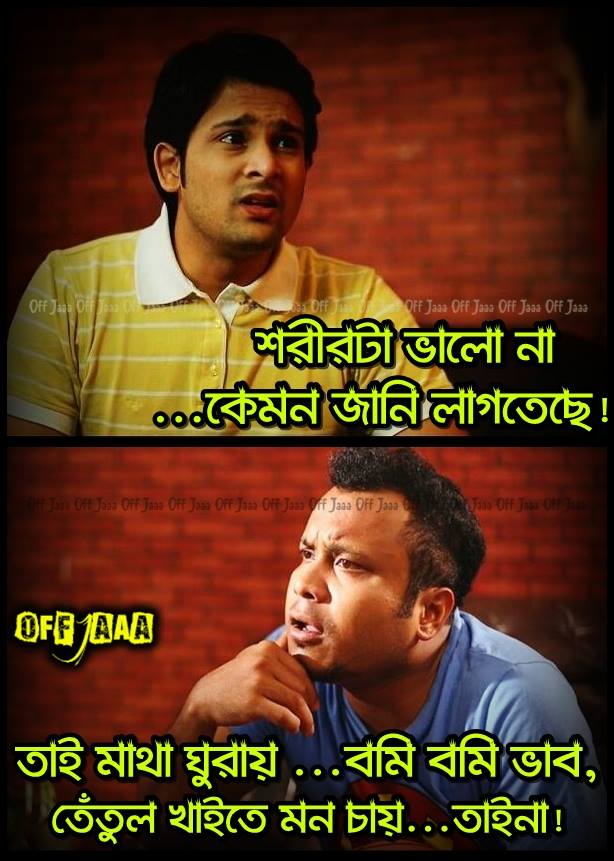
Caption: শরীরটা ভালো না...কেমন জানি লাগতাছে! তাই মাথা ঘুরায়...বমি বমি ভাব, তেঁতুল খাইতে মন চায়...তাইনা!
Label: non-hate